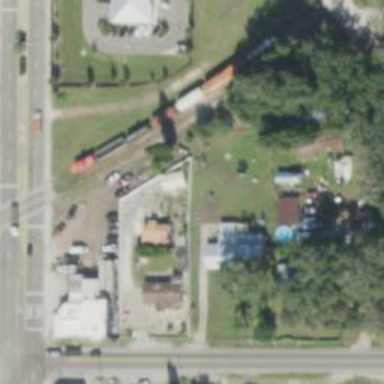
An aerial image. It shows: Historic railway car.